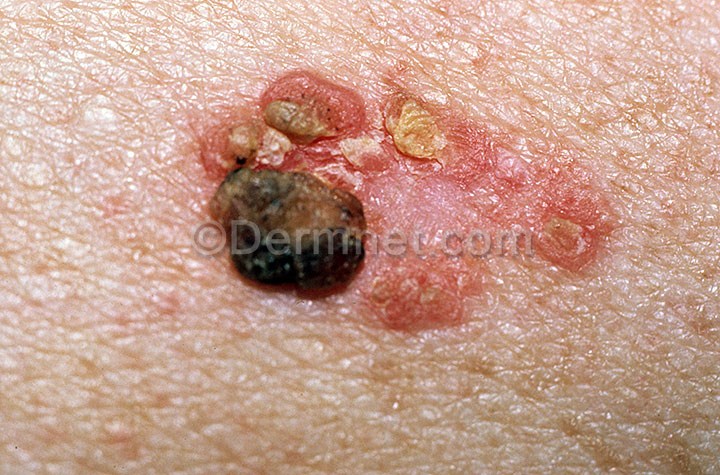
Disease: Actinic Keratosis Basal Cell Carcinoma and other Malignant Lesions